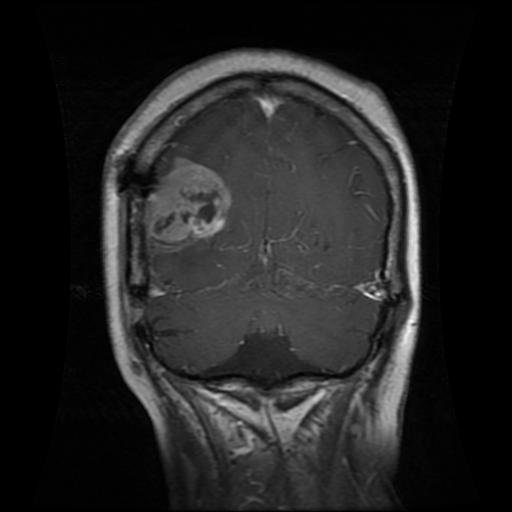
Label: glioma